Question: I need the last node of a JSTree to present as list of individual buttons, horizontally after it. Each button has a different value that records a score for that last node's question. I can't figure out how to fire individual items click events inside the list item. The click event only fires for the entire node.

Any Ideas on how i could accomplish this?
See attached image.
I have tried to add answer options as another subtree to question but that would display answers vertically and I need them to be horizontal to the right of the node.
I should be able to individual click the lettered buttons.
'''
<ul class="question">
<li class="question jstree-open" data-jstree='{"icon":"fas fa-angle-right"}'>
<div class="row">
<div class="col-sm-8">
a. Points to hand that is hiding a toy (both when toy remains in that hand and when toy is transferred to the other hand, out of sight)
</div>
<div class="col-sm-4 text-right">
<input type="radio" id="asm-input" hidden="hidden" value="" />
<a href="#!" data-value="1" class="badge badge-pill badge-secondary asm-option align-middle">&#x2B;/-A</a>
<a href="#!" data-value="2" class="badge badge-pill badge-secondary asm-option align-middle">&#x2B;A </a>
<a href="#!" data-value="3" class="badge badge-pill badge-secondary asm-option align-middle">&#x2B;/-</a>
<a href="#!" data-value="4" class="badge badge-pill badge-secondary asm-option align-middle">&#x2B; </a>
<a href="#!" data-value="5" class="badge badge-pill badge-secondary asm-option align-middle">- </a>
</div>
</div>
</li>
</ul>
.
.
.
'''
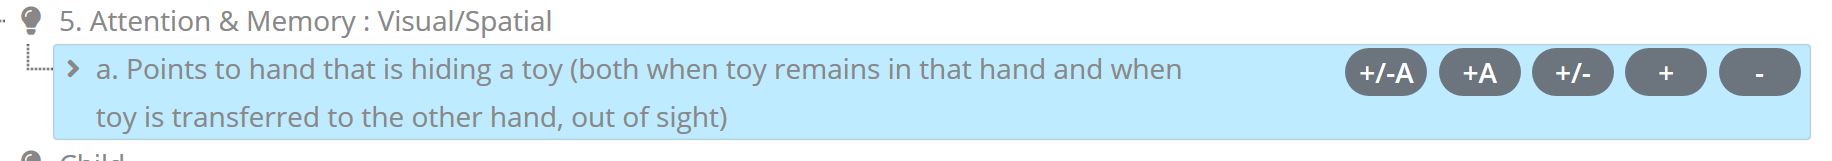
Answer: '''
let links = [...document.body.querySelectorAll('a')];
links.map( link => {
link.addEventListener('click', event => {
let value = event.target.getAttribute('data-value');
console.log(value);
});
});
'''
'''
<ul class="question">
<li class="question jstree-open" data-jstree='{"icon":"fas fa-angle-right"}'>
<div class="row">
<div class="col-sm-8">
a. Points to hand that is hiding a toy (both when toy remains in that hand and when toy is transferred to the other hand, out of sight)
</div>
<div class="col-sm-4 text-right">
<input type="radio" id="asm-input" hidden="hidden" value="" />
<a id="ppp" href="#!" data-value="1" class="badge badge-pill badge-secondary asm-option align-middle">&#x2B;/-A</a>
<a href="#!" data-value="2" class="badge badge-pill badge-secondary asm-option align-middle">&#x2B;A </a>
<a href="#!" data-value="3" class="badge badge-pill badge-secondary asm-option align-middle">&#x2B;/-</a>
<a href="#!" data-value="4" class="badge badge-pill badge-secondary asm-option align-middle">&#x2B; </a>
<a href="#!" data-value="5" class="badge badge-pill badge-secondary asm-option align-middle">- </a>
</div>
</div>
</li>
</ul>
'''